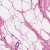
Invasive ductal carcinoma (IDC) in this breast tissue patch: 0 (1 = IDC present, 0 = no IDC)